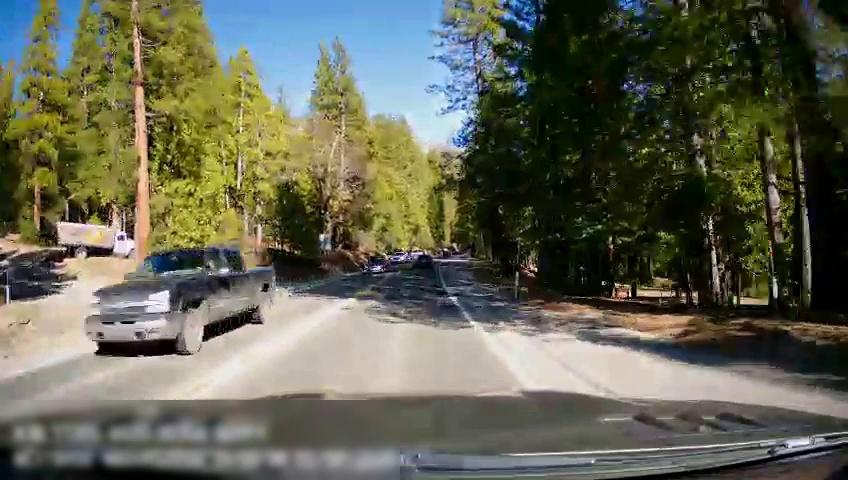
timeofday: Day
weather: Sunny
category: Drivable Space
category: Vehicles | Truck
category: Vehicles | Truck
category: Vehicles | SUV
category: Vehicles | SUV
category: Vehicles | Car
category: Lanes | Opposite Lane
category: Lanes | Current Lane